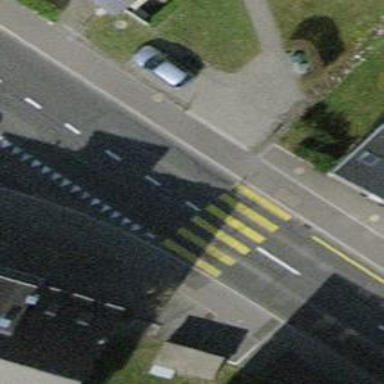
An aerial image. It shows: Zebra crossing on the road.